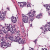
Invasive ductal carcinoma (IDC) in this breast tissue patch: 1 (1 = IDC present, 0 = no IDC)